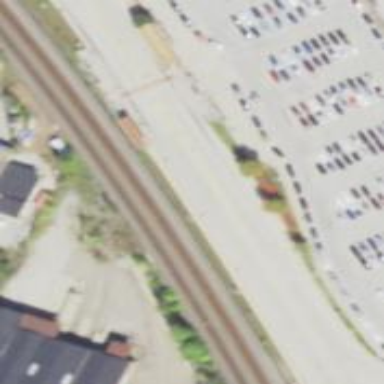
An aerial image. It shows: Busway road.